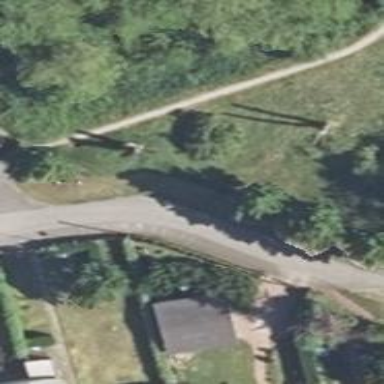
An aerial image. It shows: Residential road with asphalt surface. There is sidewalk on the left side.